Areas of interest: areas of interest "Home Furnishing and Building Materials Market"
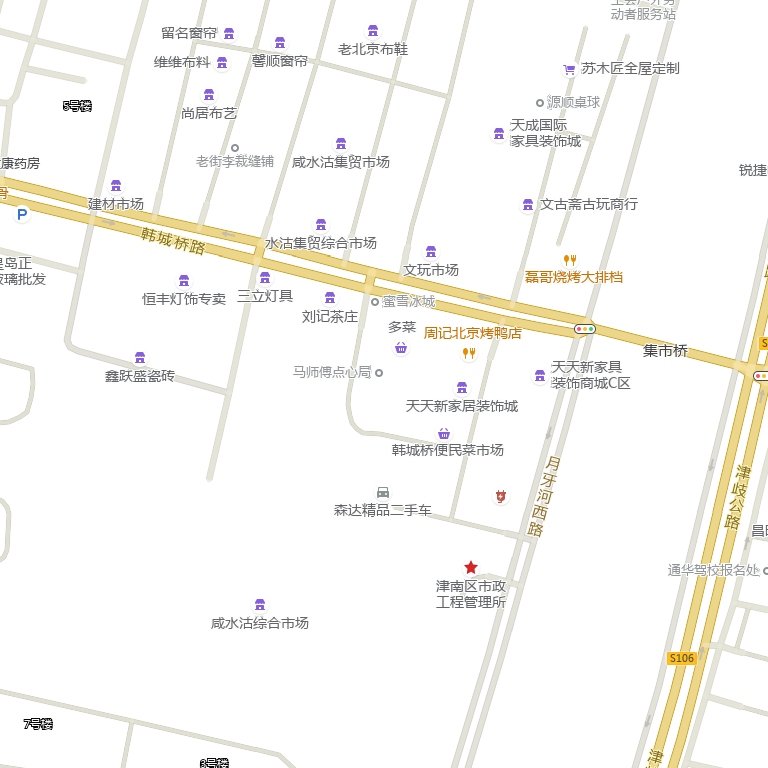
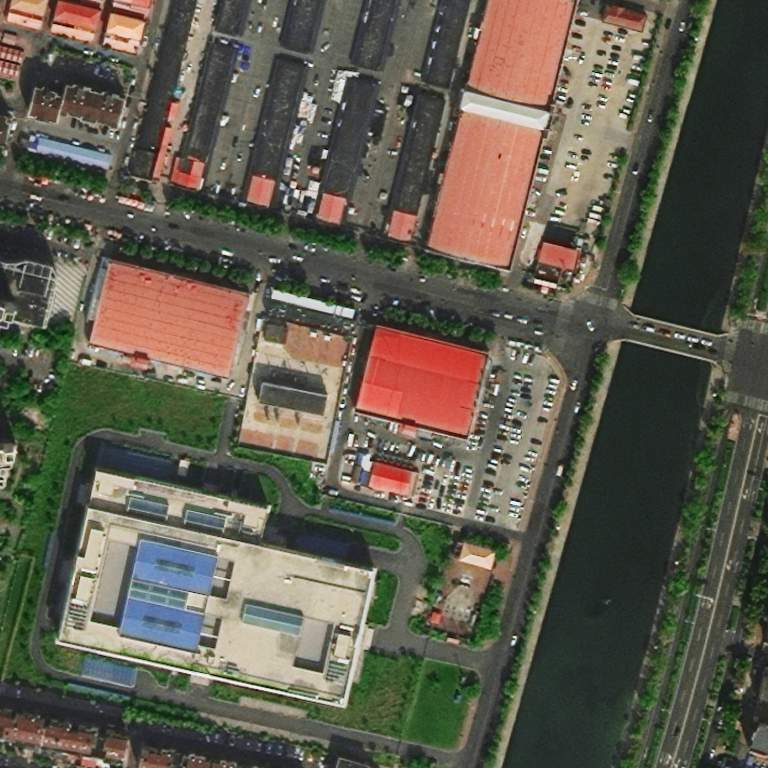